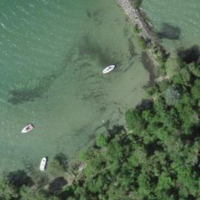
EUNIS habitat code: 14
Species observed at this site:
Neottia ovata